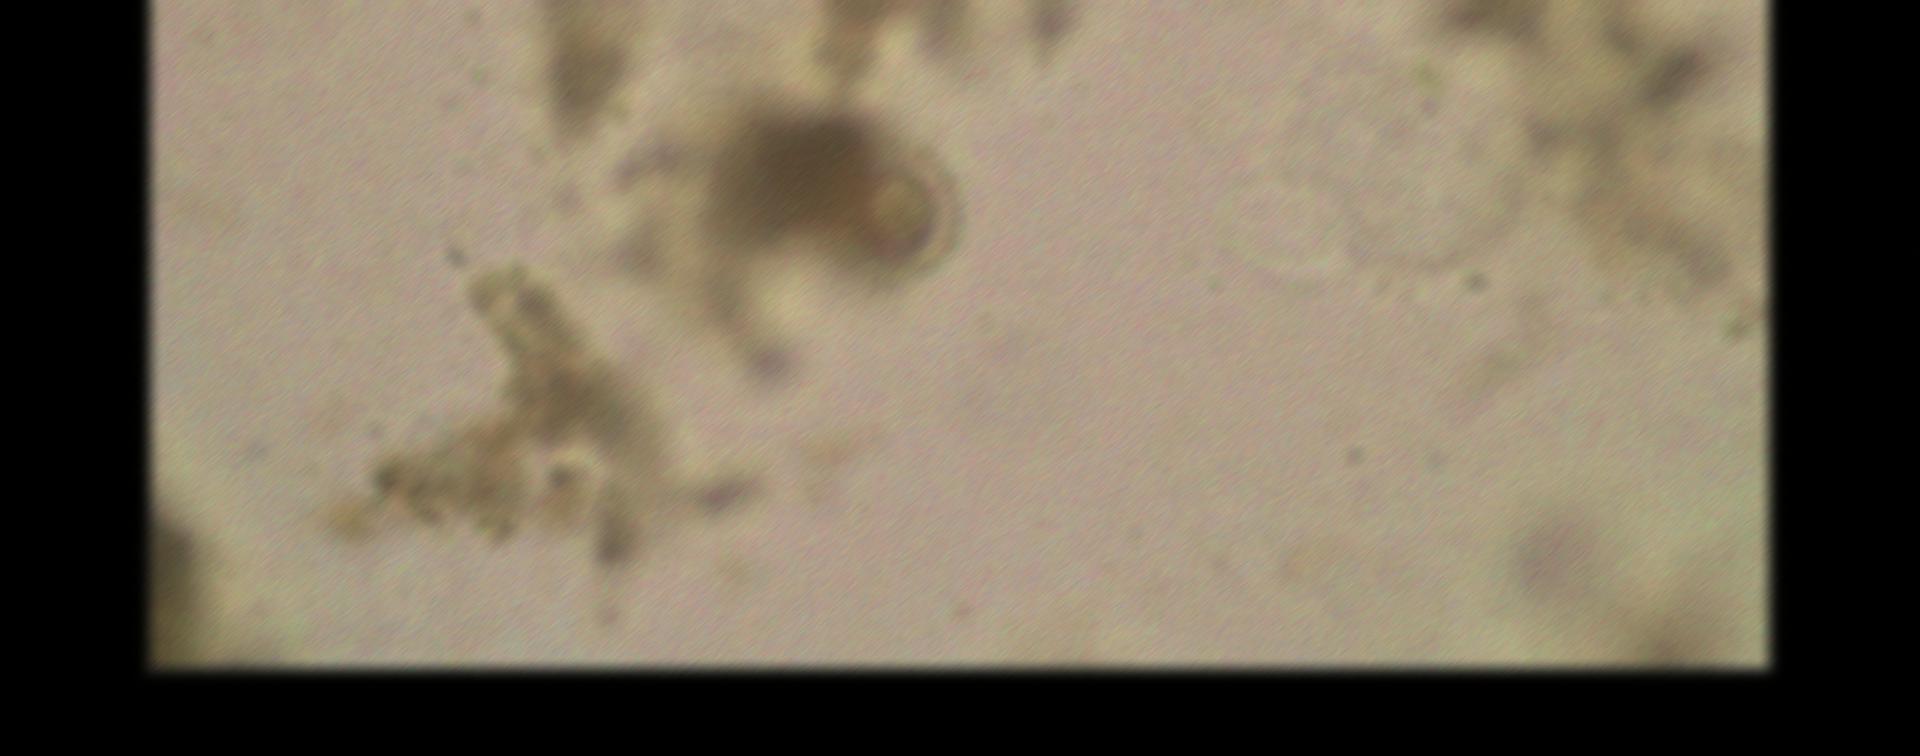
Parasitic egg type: Hymenolepis nana